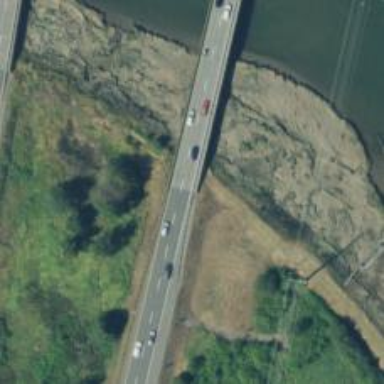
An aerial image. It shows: Bridge over cycleway.